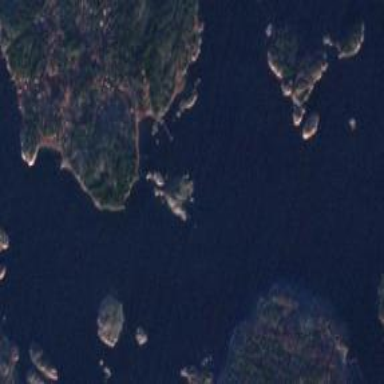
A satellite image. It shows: Beautiful bay with natural surroundings.